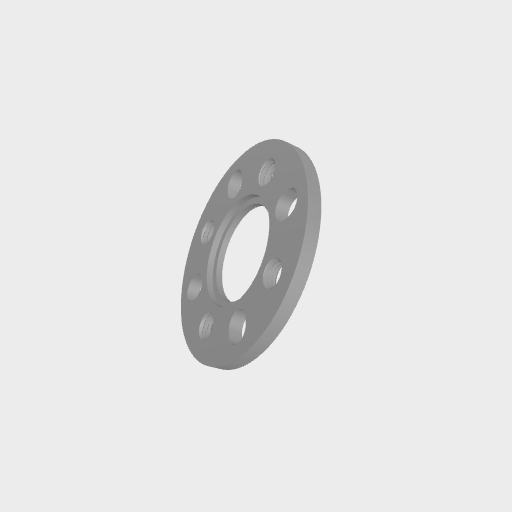
Part: PatternSpacer2